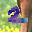
Label: 2